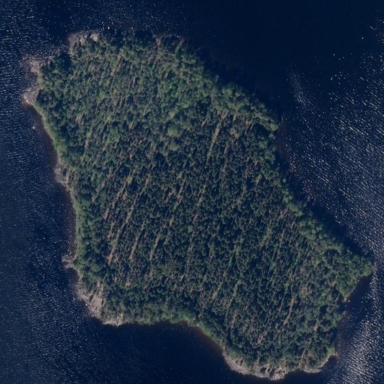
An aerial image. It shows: Islet.